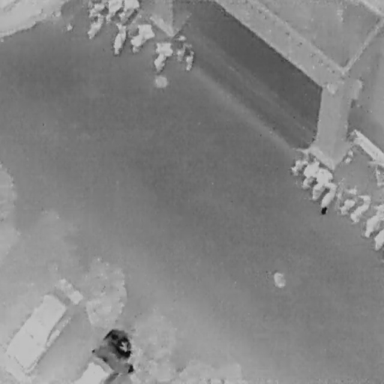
There are 19 objects shown in the infrared image, including 17 Bicycles, and two Cars.